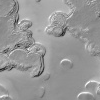
Atmospheric dust classification: not_dusty